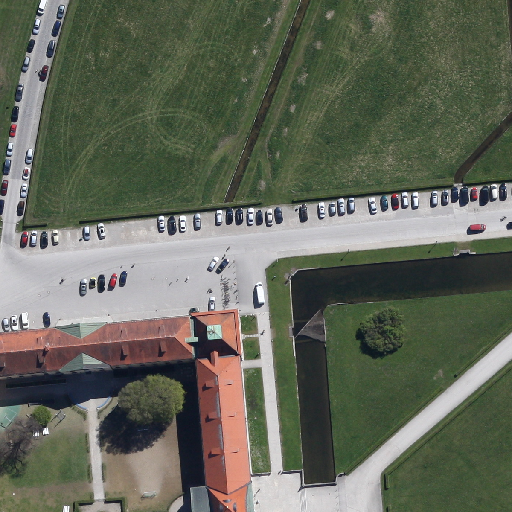
Referring expression: paved road